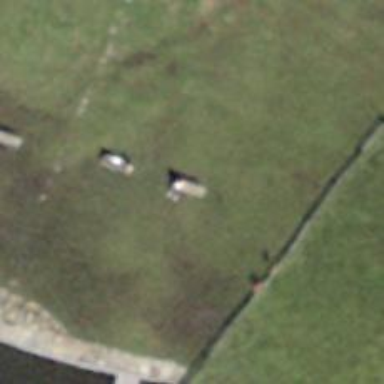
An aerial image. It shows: Bench for seating.